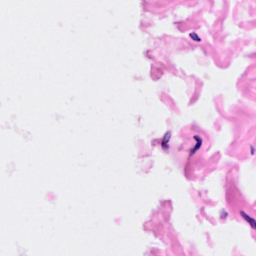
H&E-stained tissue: Breast